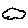
Label: cloud